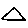
Label: triangle